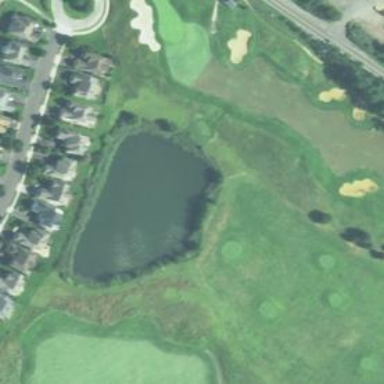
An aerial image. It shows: Scenic view of water hazard on golf course. The natural water feature adds beauty to the landscape.